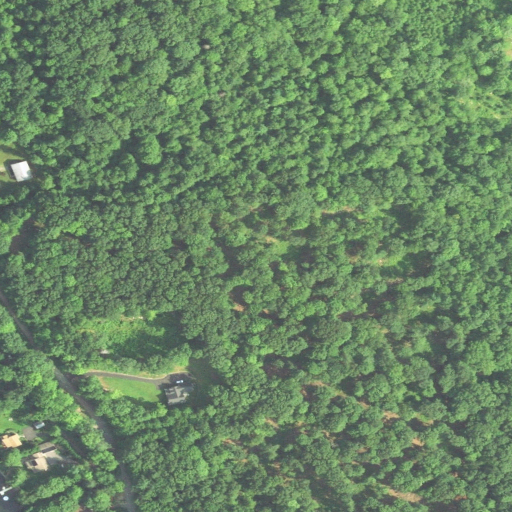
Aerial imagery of mountain in Connecticut named Summer Hill containing deciduous forest, open development, low intensity development, mixed forest, shrub, and open water